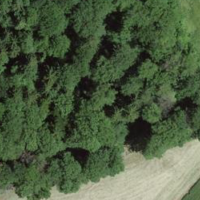
EUNIS habitat code: 44
Species observed at this site:
Allium ursinum